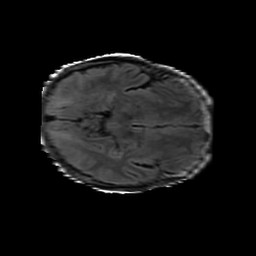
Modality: FLAIR
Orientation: axial
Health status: ill
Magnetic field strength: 3 T